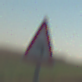
Verkehrszeichen: KurveLinks
Umgebung: Outdoor, Nature
Tageszeit: SunriseSunset
Wetter: Clear
Licht: Natural
Jahreszeit: NotSpecified
Kontrast: HighContrast